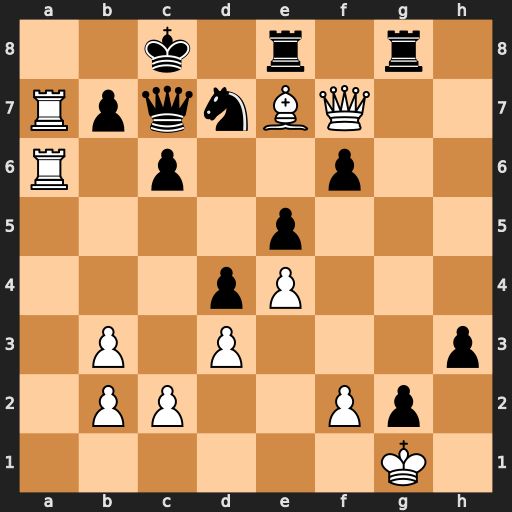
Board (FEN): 2k1r1r1/RpqnBQ2/R1p2p2/4p3/3pP3/1P1P3p/1PP2Pp1/6K1
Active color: w
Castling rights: -
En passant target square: -
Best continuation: Ra8+ Nb8 Qe6+ Qd7 Rxb8+ Kxb8 Bd6+ Qc7 Bxc7+